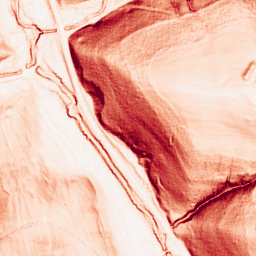
Category: morphological
Decomposition family: morphological_gradient
Decomposition parameters: size: 3
shape: square
Upsampling method: cubic_catmull_rom
Upsampling parameters: scale: 8
Upsampling scale: 8